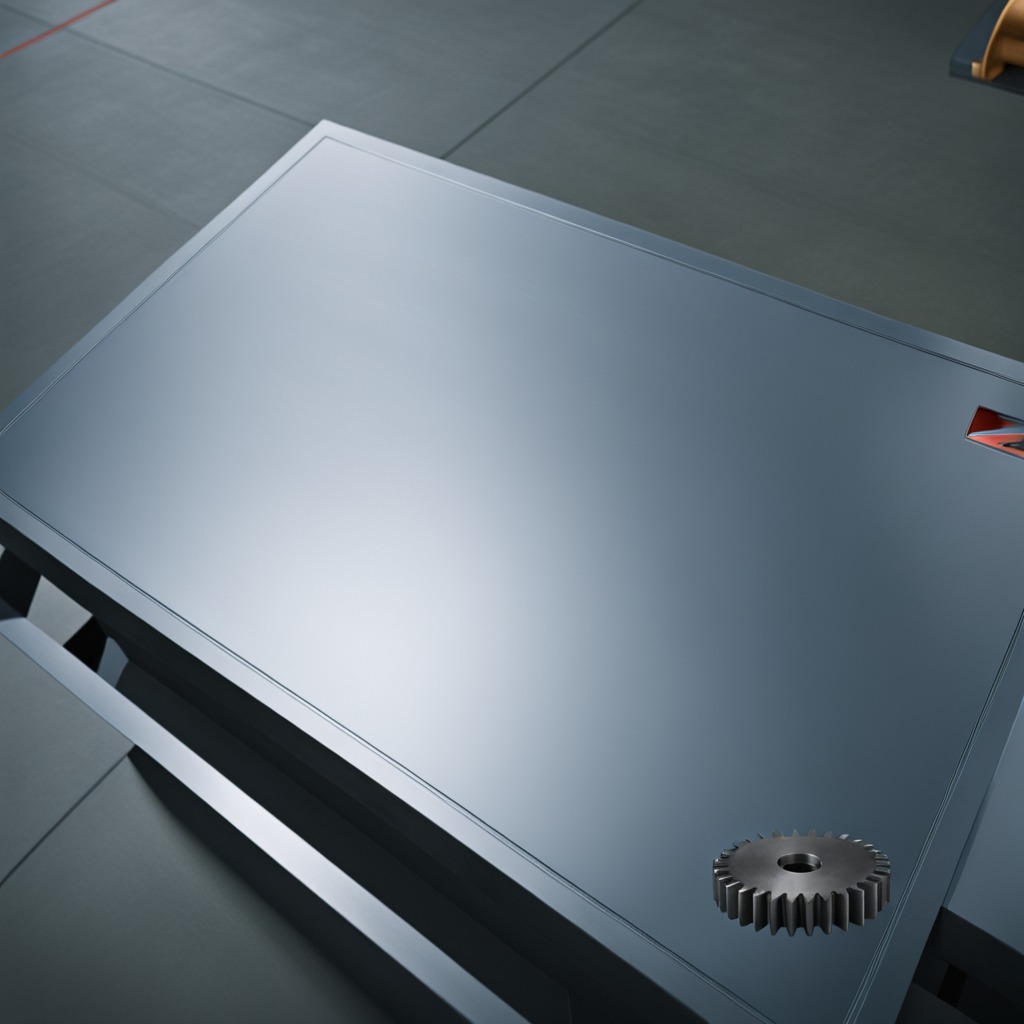
A steel gear with teeth is lying on the toolbox surface in an airplane hangar workshop.